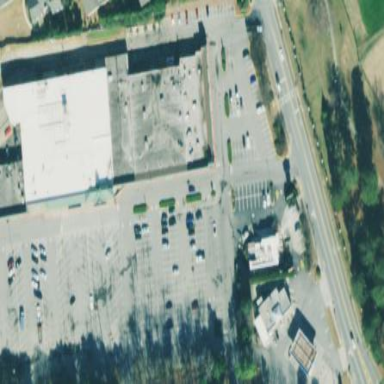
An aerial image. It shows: Commercial area.